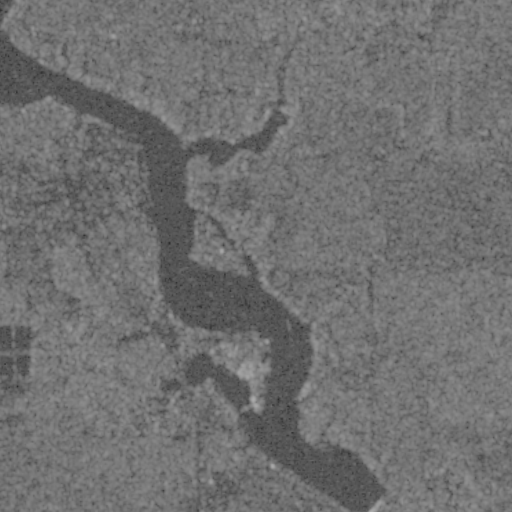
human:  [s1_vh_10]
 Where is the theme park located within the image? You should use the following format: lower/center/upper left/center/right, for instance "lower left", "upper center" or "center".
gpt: The theme park is located in the lower center of the image.
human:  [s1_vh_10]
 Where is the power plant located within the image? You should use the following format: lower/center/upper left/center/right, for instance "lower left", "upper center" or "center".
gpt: There is no power plant in the image.

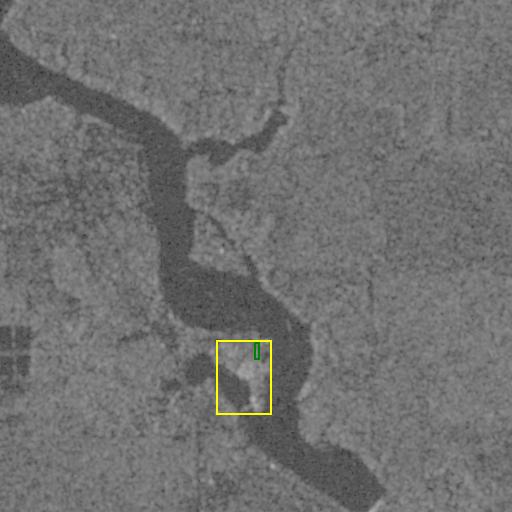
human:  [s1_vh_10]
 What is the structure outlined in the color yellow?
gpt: The structure outlined in yellow is a theme park.
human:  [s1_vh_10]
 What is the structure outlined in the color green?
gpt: The structure outlined in green is a building.
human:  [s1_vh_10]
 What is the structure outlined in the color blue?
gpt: There is no blue outline.